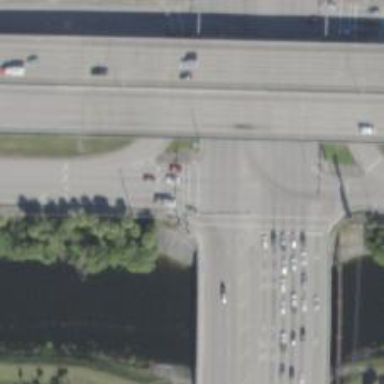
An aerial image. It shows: Trunk link highway.